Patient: sex M, age 64
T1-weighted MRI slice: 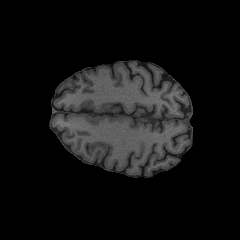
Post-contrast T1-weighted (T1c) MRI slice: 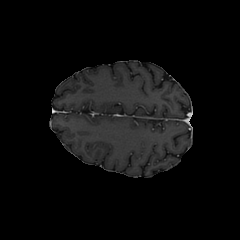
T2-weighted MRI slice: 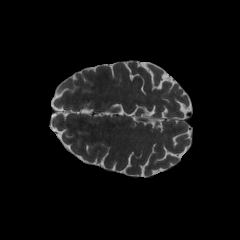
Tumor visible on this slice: no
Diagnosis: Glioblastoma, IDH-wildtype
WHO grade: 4